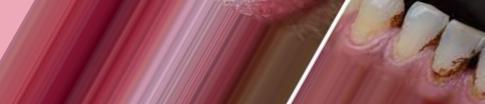
Condition: Tooth Discoloration